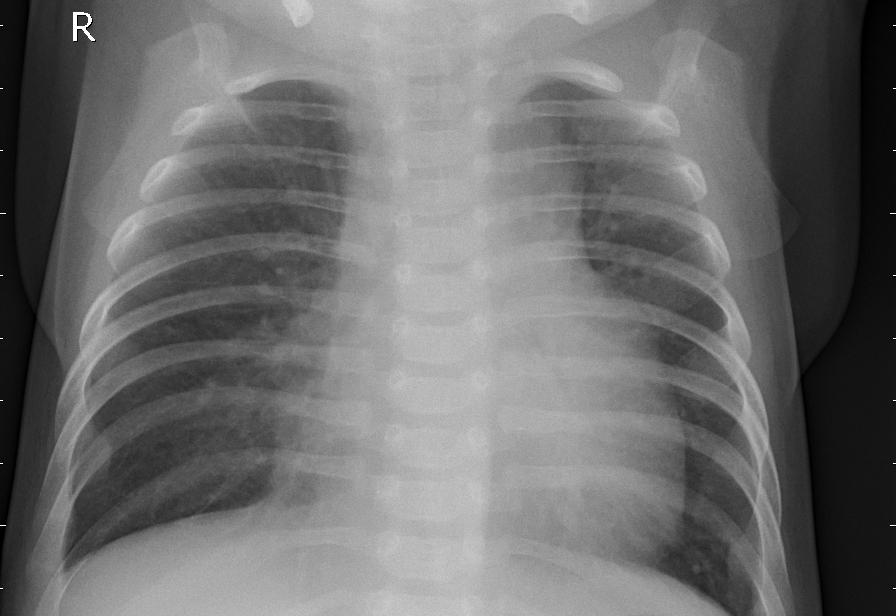
Diagnosis: PNEUMONIA